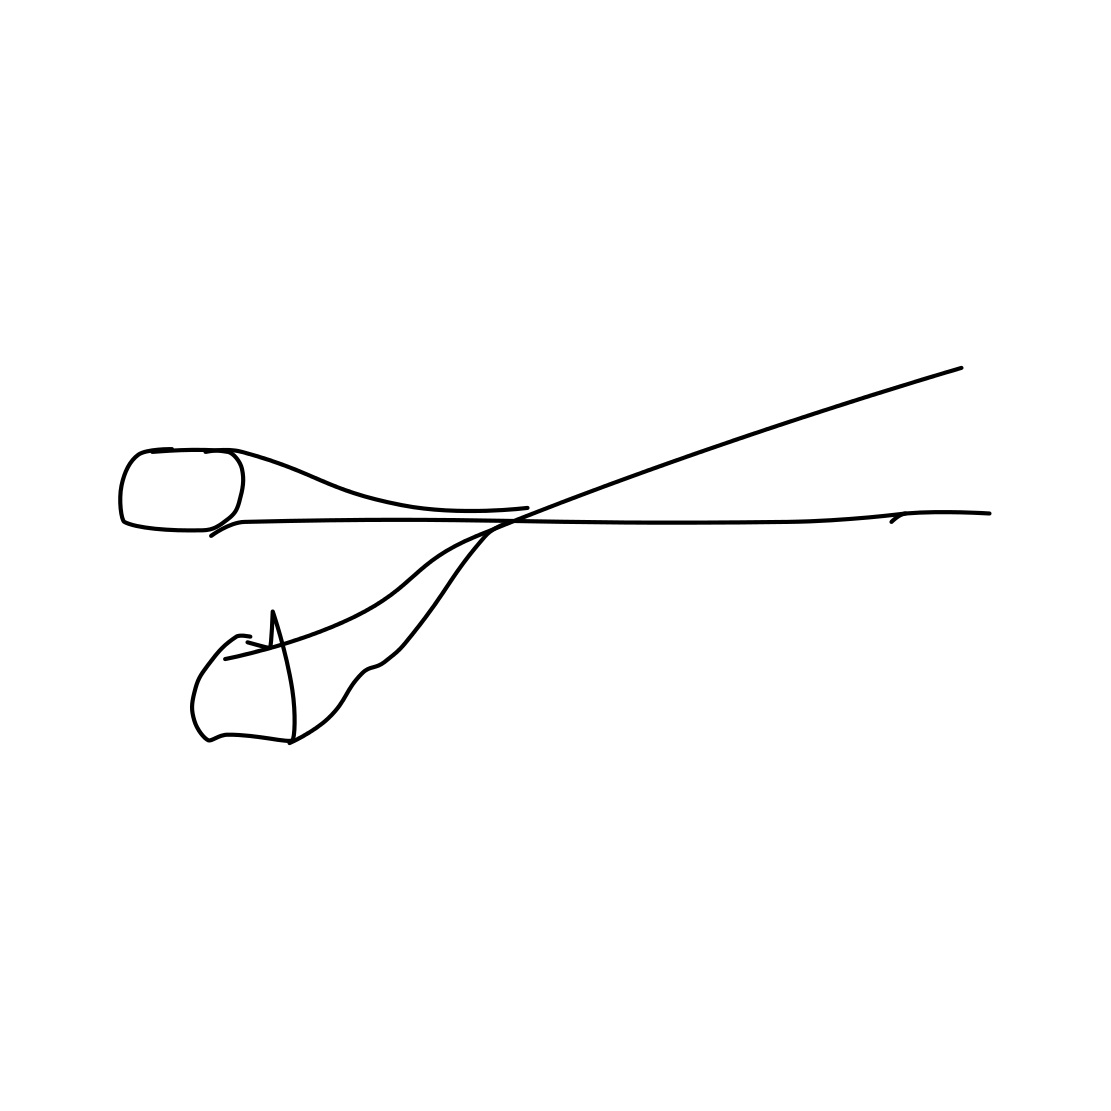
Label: scissors